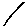
Label: line